Question: I have this crash which happens randomly in my app. I have many objectAtIndex in my code, how can I know the name of the array which caused he crash?

Is there a fast way to read the hexadecimal numbers?
Thanks a lot!
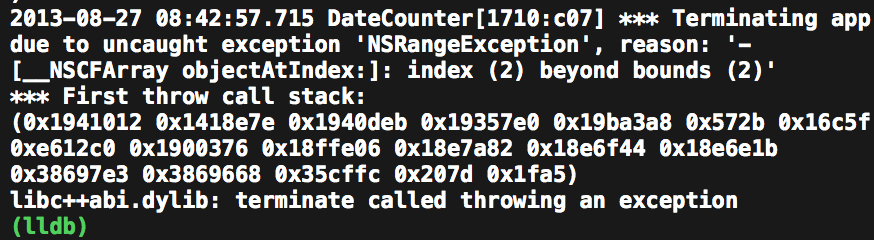
Answer: You can figure out where the crash happens by setting exception breakpoint in your breakpoint navigator.

Now enable the breakpoints and run your code. Now It stops at the step where the crash happens.